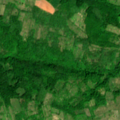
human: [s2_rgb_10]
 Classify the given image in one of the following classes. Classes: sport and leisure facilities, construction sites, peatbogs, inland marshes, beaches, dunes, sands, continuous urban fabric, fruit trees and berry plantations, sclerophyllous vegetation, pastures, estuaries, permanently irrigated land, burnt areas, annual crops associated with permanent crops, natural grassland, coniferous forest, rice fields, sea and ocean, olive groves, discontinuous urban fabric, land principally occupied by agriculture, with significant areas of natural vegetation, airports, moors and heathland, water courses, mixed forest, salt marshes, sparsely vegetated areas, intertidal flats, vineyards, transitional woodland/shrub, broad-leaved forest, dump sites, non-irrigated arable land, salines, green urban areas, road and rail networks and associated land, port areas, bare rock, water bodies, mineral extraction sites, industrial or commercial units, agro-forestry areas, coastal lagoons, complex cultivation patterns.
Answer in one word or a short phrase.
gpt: pastures, complex cultivation patterns, land principally occupied by agriculture, with significant areas of natural vegetation, broad-leaved forest, transitional woodland/shrub